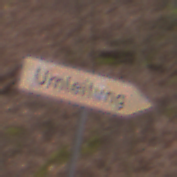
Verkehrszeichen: UmleitungswegweiserRechtsweisend
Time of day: Midday
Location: Outdoor (Nature)
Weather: Overcast
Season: Autumn
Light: Natural